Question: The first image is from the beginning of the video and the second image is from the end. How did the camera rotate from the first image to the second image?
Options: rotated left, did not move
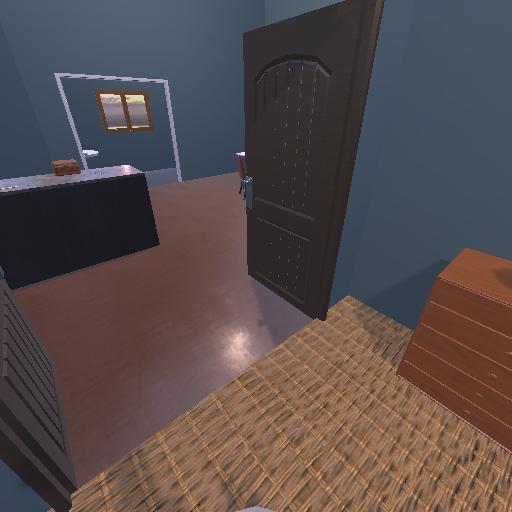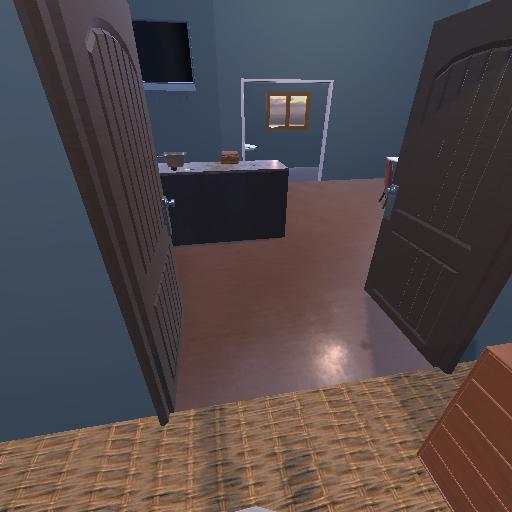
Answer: rotated left